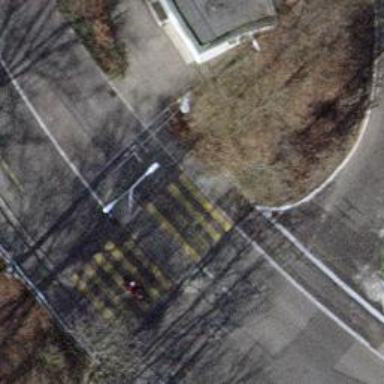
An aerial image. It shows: Uncontrolled zebra crossing with island. The crossing is marked with zebra stripes.